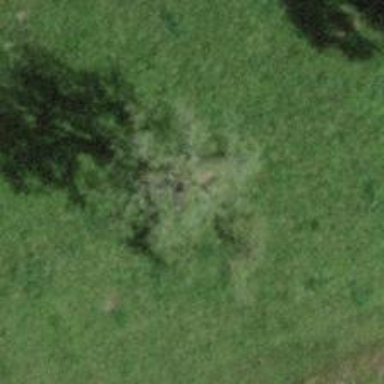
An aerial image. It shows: Broadleaved tree with lush leaves.